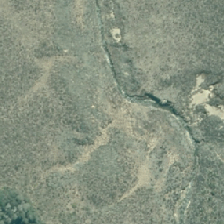
Land cover: low_producing_grassland